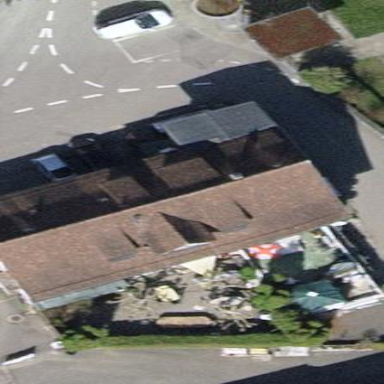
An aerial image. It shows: Restaurant in building.